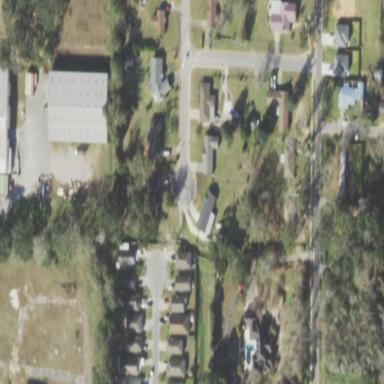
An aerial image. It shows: Residential area composed of single-family homes.